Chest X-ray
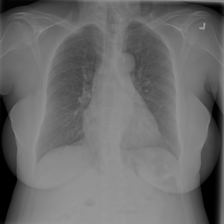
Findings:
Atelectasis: negative
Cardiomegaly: negative
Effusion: negative
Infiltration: negative
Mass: negative
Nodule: negative
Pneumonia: negative
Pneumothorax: negative
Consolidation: negative
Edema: negative
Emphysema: negative
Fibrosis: negative
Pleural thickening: negative
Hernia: negative